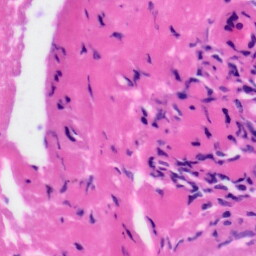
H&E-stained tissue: Tonsil